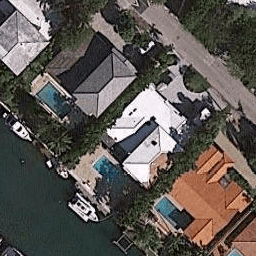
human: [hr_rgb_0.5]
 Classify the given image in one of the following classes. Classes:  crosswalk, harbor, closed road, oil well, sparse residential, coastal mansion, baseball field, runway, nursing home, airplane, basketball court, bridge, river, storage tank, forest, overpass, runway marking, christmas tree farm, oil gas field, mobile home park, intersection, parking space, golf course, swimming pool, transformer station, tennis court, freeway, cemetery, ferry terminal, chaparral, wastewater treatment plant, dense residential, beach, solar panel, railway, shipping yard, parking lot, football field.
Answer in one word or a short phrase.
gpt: coastal mansion